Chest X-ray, PA view. Patient: 58 years old, sex F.
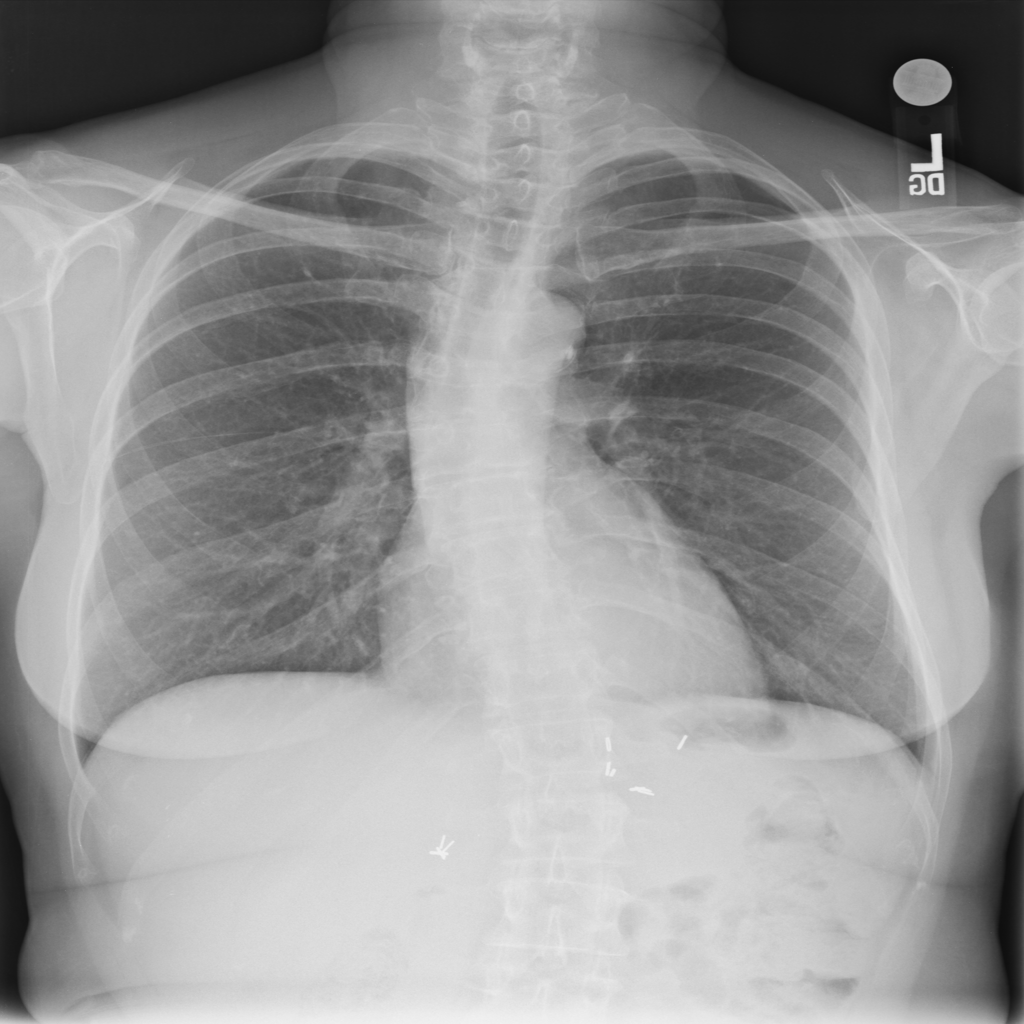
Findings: No Finding